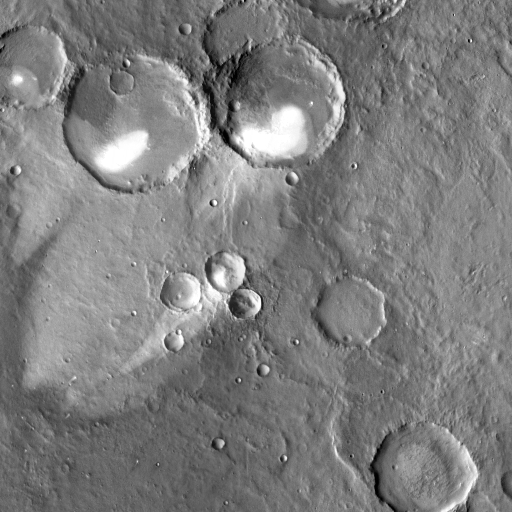
Crater classes present: Background, Other, Buried, Secondary